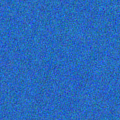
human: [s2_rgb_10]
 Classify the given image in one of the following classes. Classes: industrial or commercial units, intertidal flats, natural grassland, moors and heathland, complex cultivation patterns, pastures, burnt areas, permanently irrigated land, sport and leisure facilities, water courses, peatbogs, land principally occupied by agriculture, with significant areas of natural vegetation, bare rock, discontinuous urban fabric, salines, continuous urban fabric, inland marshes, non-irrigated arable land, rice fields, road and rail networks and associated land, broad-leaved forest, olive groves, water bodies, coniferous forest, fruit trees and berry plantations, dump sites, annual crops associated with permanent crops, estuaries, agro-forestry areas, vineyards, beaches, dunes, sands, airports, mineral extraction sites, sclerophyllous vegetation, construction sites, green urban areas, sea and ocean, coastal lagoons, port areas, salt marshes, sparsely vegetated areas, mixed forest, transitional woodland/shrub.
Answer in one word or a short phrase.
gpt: sea and ocean